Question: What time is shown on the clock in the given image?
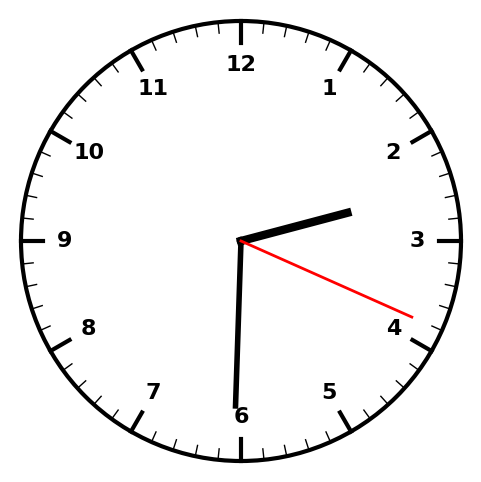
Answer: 02:30:19